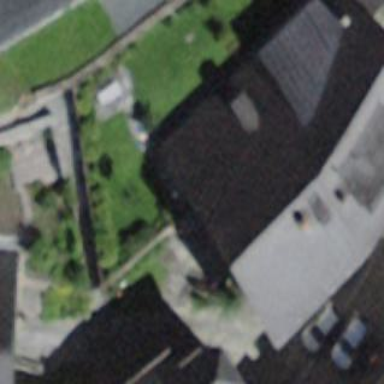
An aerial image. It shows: Building with gabled roof oriented across.